Question: I'm trying to generate an RDLC report where one column, Amount, is going to have a "Total" row at the bottom. This isn't weird stuff, it's a very basic RDLC report, but instead of getting the normal "Total" value at the bottom I get something else, allow me to demonstrate:

It shouldn't say 97,140.00, it should say 971,40 so I'm a bit confused. The column is summarized like this:
I have to convert it first for some reason otherwise I get an #Error instead of the wrong number. This is weird as well as the model property is a decimal and the DataTable property I'm using is a decimal.
My only guess is that it has something to do with me being swedish and using comma as decimal separator instead of a period.
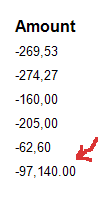
Answer: Solved problem as the error was in the .
As I was generating the datatable to throw in I didn't set the DataColumn , so they all defaulted to string.
For some reason CDec() and FormatNumber() didn't work even though they were handled as string by the datatable.
Anyhow, after properly creating the datatable with the correct data types for each column it worked.